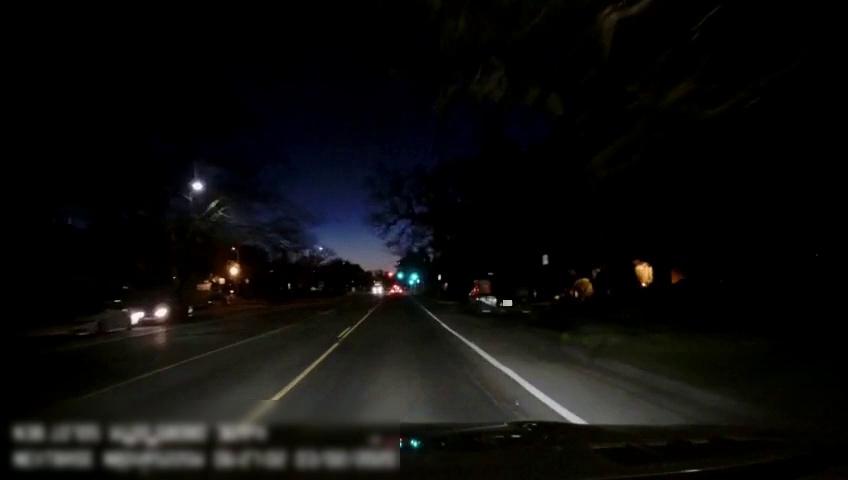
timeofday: Night
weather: Cloudy
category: Drivable Space
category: Vehicles | Car
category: Vehicles | Car
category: Vehicles | Truck
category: Lanes | Current Lane
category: Lanes | Opposite Lane
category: Lanes | Current Lane